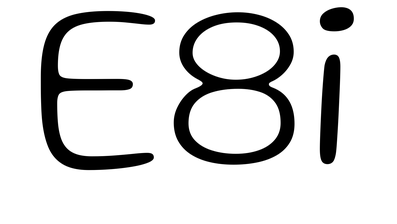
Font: Gluten_ExtraLight